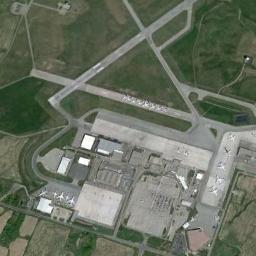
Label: airport